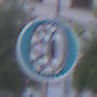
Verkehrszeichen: SchneekettenVorgeschrieben
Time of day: SunriseSunset
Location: Outdoor (Urban)
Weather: PartlyCloudy
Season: NotSpecified
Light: Natural